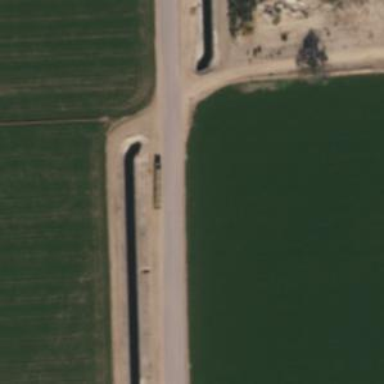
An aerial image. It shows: Culvert underpass for canal.